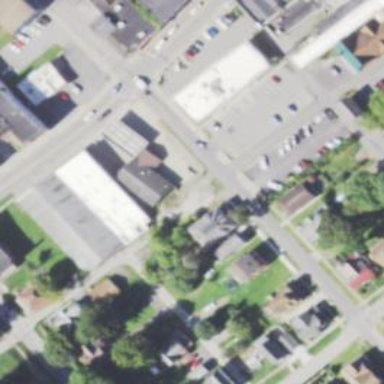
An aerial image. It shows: Alley classified as service road.